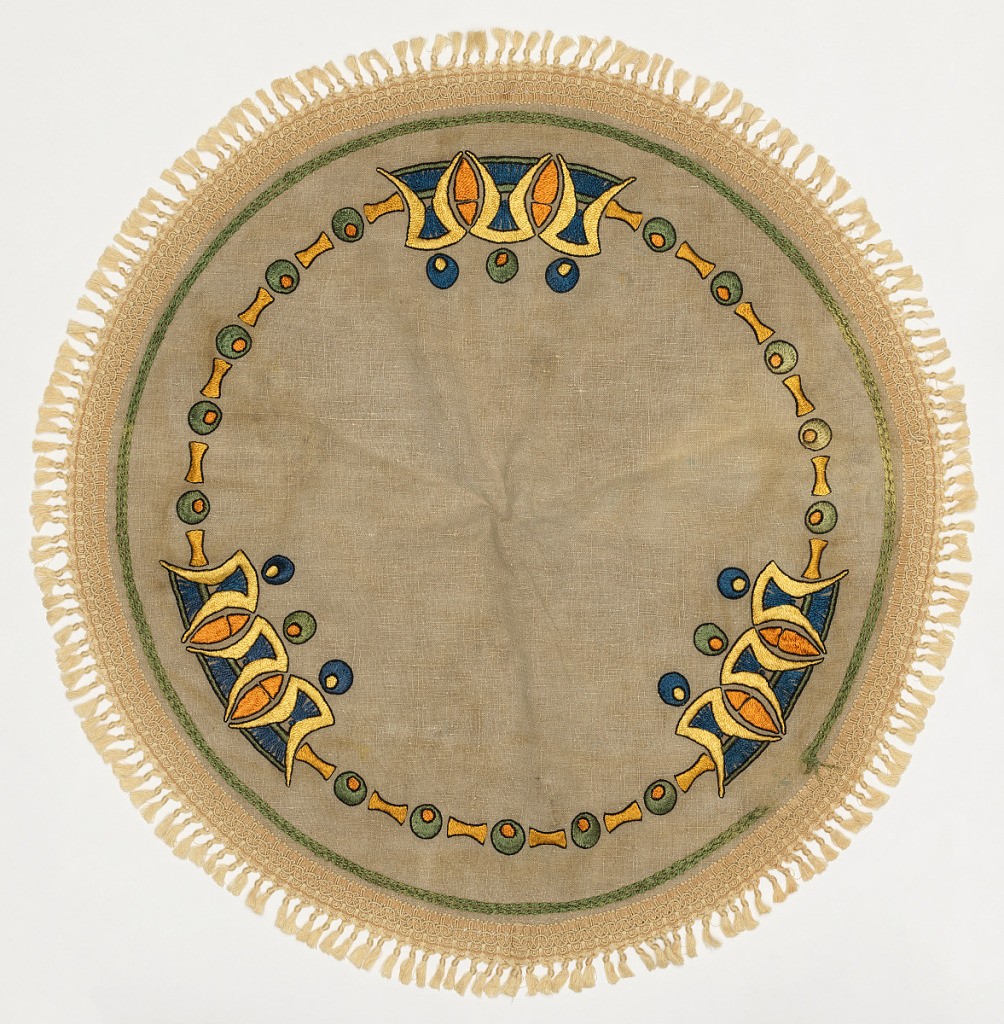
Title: Table round
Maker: Unknown
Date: ca. 1908
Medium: linen, cotton, acetate Technique: embroidered on plain weave, machine-made trim
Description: Light brown table round has an embroidered border with a geometric pattern in blue, orange, yellow and olive green. Machine-made border has knotted tassels.